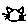
Label: cat